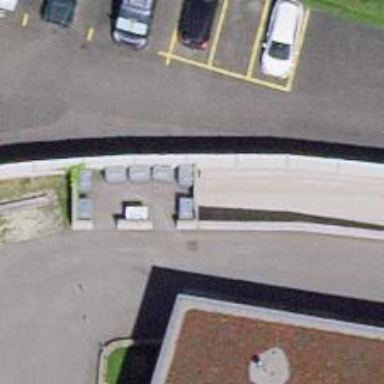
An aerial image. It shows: Parking entrance.